Question: I am using this code to check if a user input string contains only alpha-numeric chars in iOS6:
'''
NSCharacterSet *alphaSet = [NSCharacterSet alphanumericCharacterSet];
NSString *trimmedString = [text stringByTrimmingCharactersInSet:alphaSet];
BOOL valid = [trimmedString isEqualToString:@""];
'''
but here's the result of running this piece of code:

Note that the 'text' (string to be checked) contains only Chinese chars, but after trim by 'alphaSet' it becomes an empty string and passed the verification.
I also tried this code and it is also not working:
'''
- (BOOL) isAlphaNumeric: (NSString *) text
{
NSCharacterSet *unwantedCharacters =
[[NSCharacterSet alphanumericCharacterSet] invertedSet];
return ([text rangeOfCharacterFromSet:unwantedCharacters].location == NSNotFound) ? YES : NO;
}
'''
I am not sure where I am doing wrong. Do I need to encode the input text somehow before I do the check?
Currently I get the string directly from iOS6's '- (BOOL)textView:(UITextView *)textView shouldChangeTextInRange:(NSRange)range replacementText:(NSString *)text''s last 'replacementText' parameter.
Thanks!
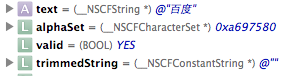
Answer: The problem is that 'alphanumericCharacterSet' also seems to contain the chinese letters, so the result is "correct". Apple doesn't document it this way but I've seen a few postings (e.g. from GNUStep) that seem to indicate it. (Also note that Apple document that this set contains characters that you might not want: ).
A simple yet inelegant workaround is to define the character set yourself, if all you want is the english alphabet without any foreign letters like 'U' or 'ss':
'''
NSCharacterSet *alphaSet = [NSCharacterSet characterSetWithCharactersInString:@"ABCDEFGHIJKLMNOPQRSTUVWXYZabcdefghijklmnopqrstuvwxyz01234567890"];
'''
When you're targeting iOS >= 7, one of the 'URL*AllowedCharacterSet' might be of interest. See the <URL> for details.